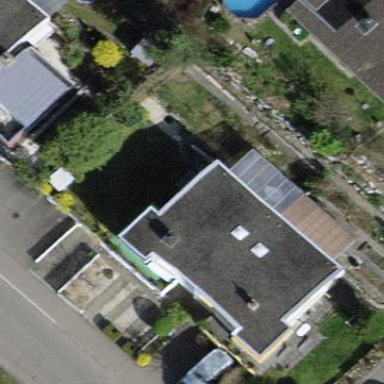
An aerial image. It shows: Terrace building.